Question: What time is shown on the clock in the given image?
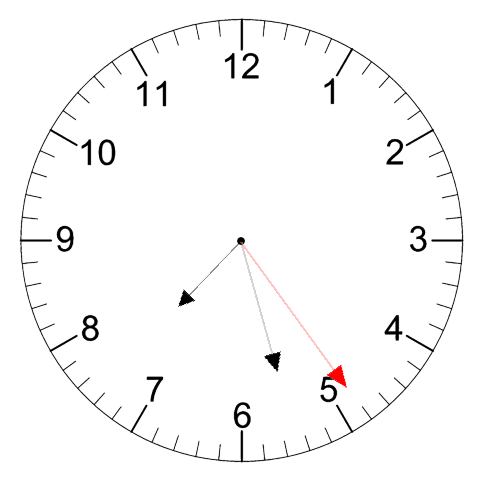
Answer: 07:27:24